Question: I'm using this code on Chrome and ie :
'''
<div id="infobox_mainpic" class="DetailsMainPic" align="center" valign="middle">
<img src="pictures/3a8ca06d8d51e76243f3d4efdc710d72.jpg" onerror="this.src='css/noload.png';">
<div class="mainPicArrowLeftDetails" onclick="return NextPic(this,-1);"></div>
<div class="mainPicArrowRightDetails" onclick="return NextPic(this,1);"></div>
</div>
'''
the main div (infobox_mainpic) has fixed dimension 600px*450px.
My purpose is to center vertically and horizontally the img inside. Note that all image can't be wider than 600px and higher than 450px (i have a treatement).
The two div "mainpic..." are supposed to be position absolutely from the top of the main div like on this picture

To achieve this, I used on the infobox_mainpic
'''
display : table-cell;
vertical-align : middle;
text-align:center;
position : relative;
'''
And on the arrows, i use
'''
position : absolute;
top : 130px;
'''
This works on Chrome and IE.
The problem is that position relative doesn't work on Firefox. I tried to wrap everything inside a div and apply the 'position : relative' but now, the arrows are not starting from the top of the main div but from the top of the image. If I set width and height to 100% for the wrapper div , then the image is not vertically aligned...
Do you see a solution ?
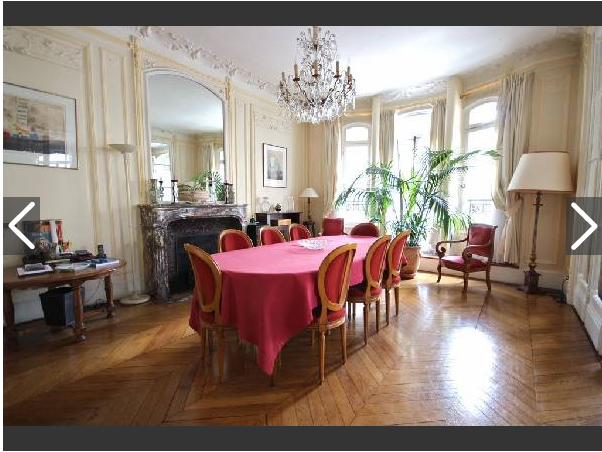
Answer: After some tests, I have found a solution.
instead of putting the div wrapper inside infobox_mainpic, I put infobox_mainpic inside a a div with a relative position. This way, the arrows are correctly positioned and the img is still inside the table-cell div so it is correctly centered.